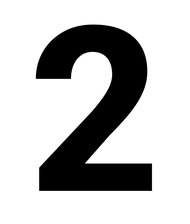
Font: Roboto_ExtraBold